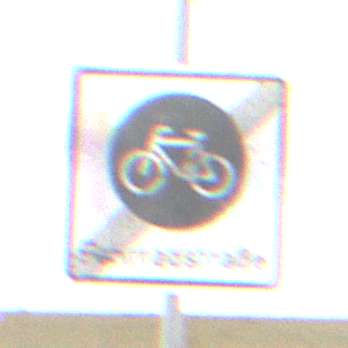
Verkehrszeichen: EndeFahrradstrasse
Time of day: Midday
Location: Outdoor (Nature)
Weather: PartlyCloudy
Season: NotSpecified
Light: Natural